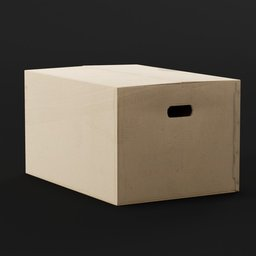
Label: tools